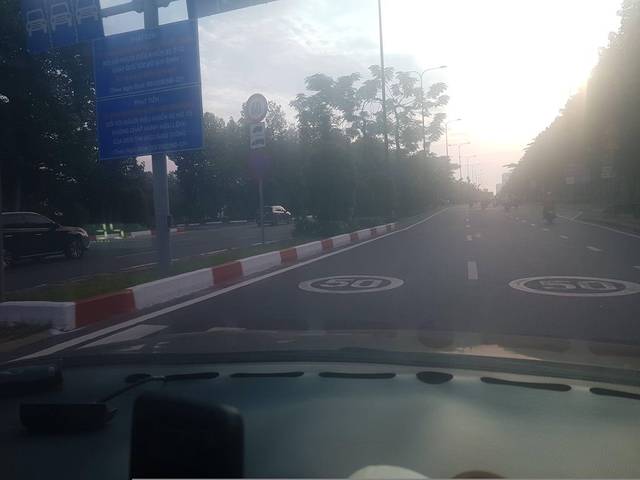
Region: Vietnam
Coordinates: 10.775, 106.728